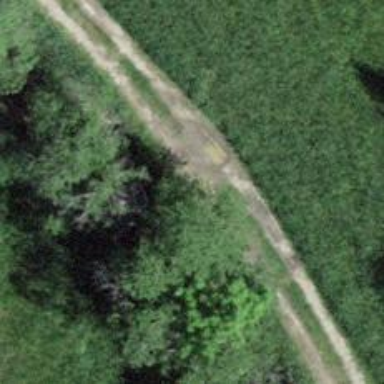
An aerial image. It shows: Grass track road with grade 5 tracktype.